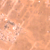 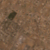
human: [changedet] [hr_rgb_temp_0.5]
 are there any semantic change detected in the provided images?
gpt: A small green area appeared in the desert.